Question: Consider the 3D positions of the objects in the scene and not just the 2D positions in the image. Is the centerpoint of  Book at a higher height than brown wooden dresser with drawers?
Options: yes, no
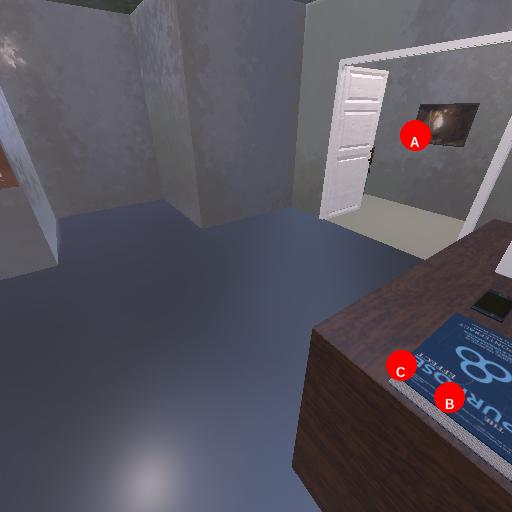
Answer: yes